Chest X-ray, PA view. Patient: 30 years old, sex M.
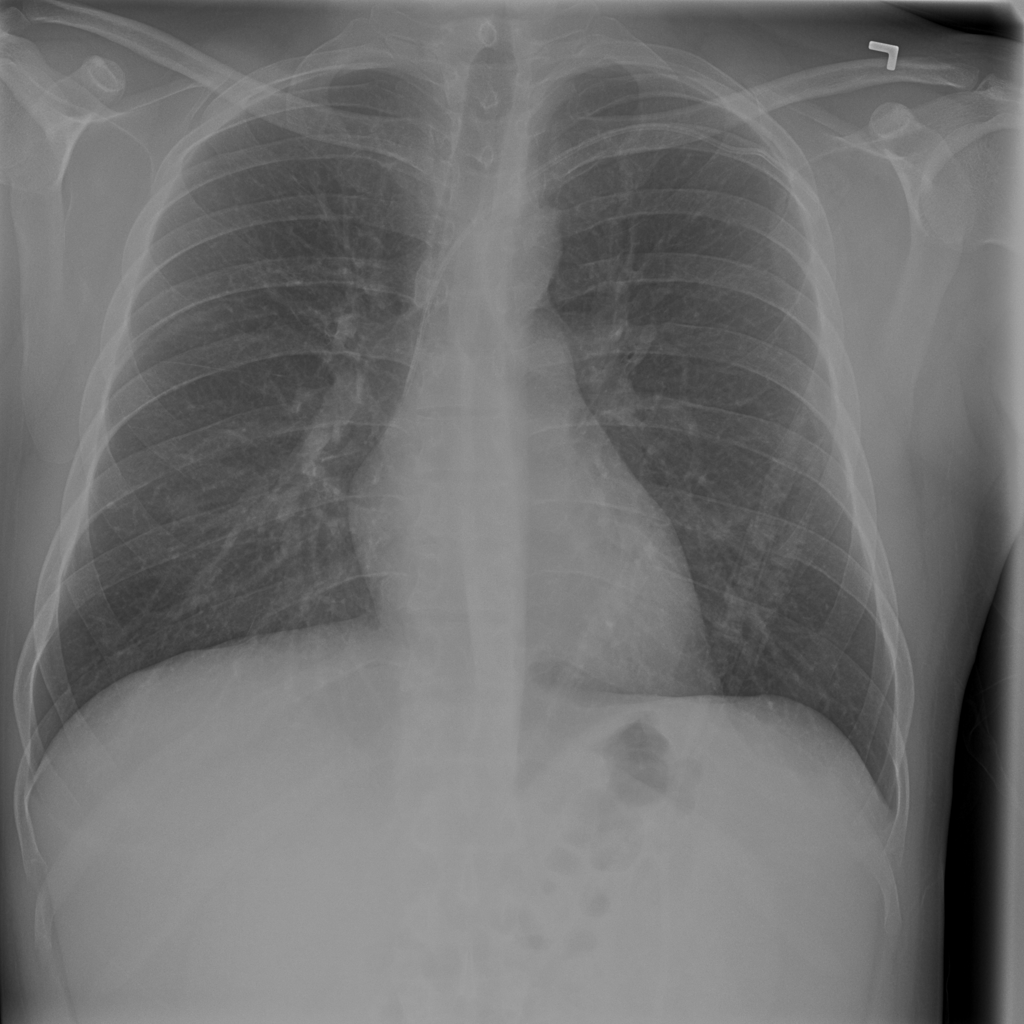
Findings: No Finding